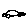
Label: car